Interaction volume radius: 5 \u00c5
Interaction volume height: 15 \u00c5
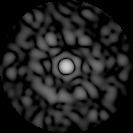
Disorder parameter: 0.8568